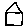
Label: house